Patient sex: M
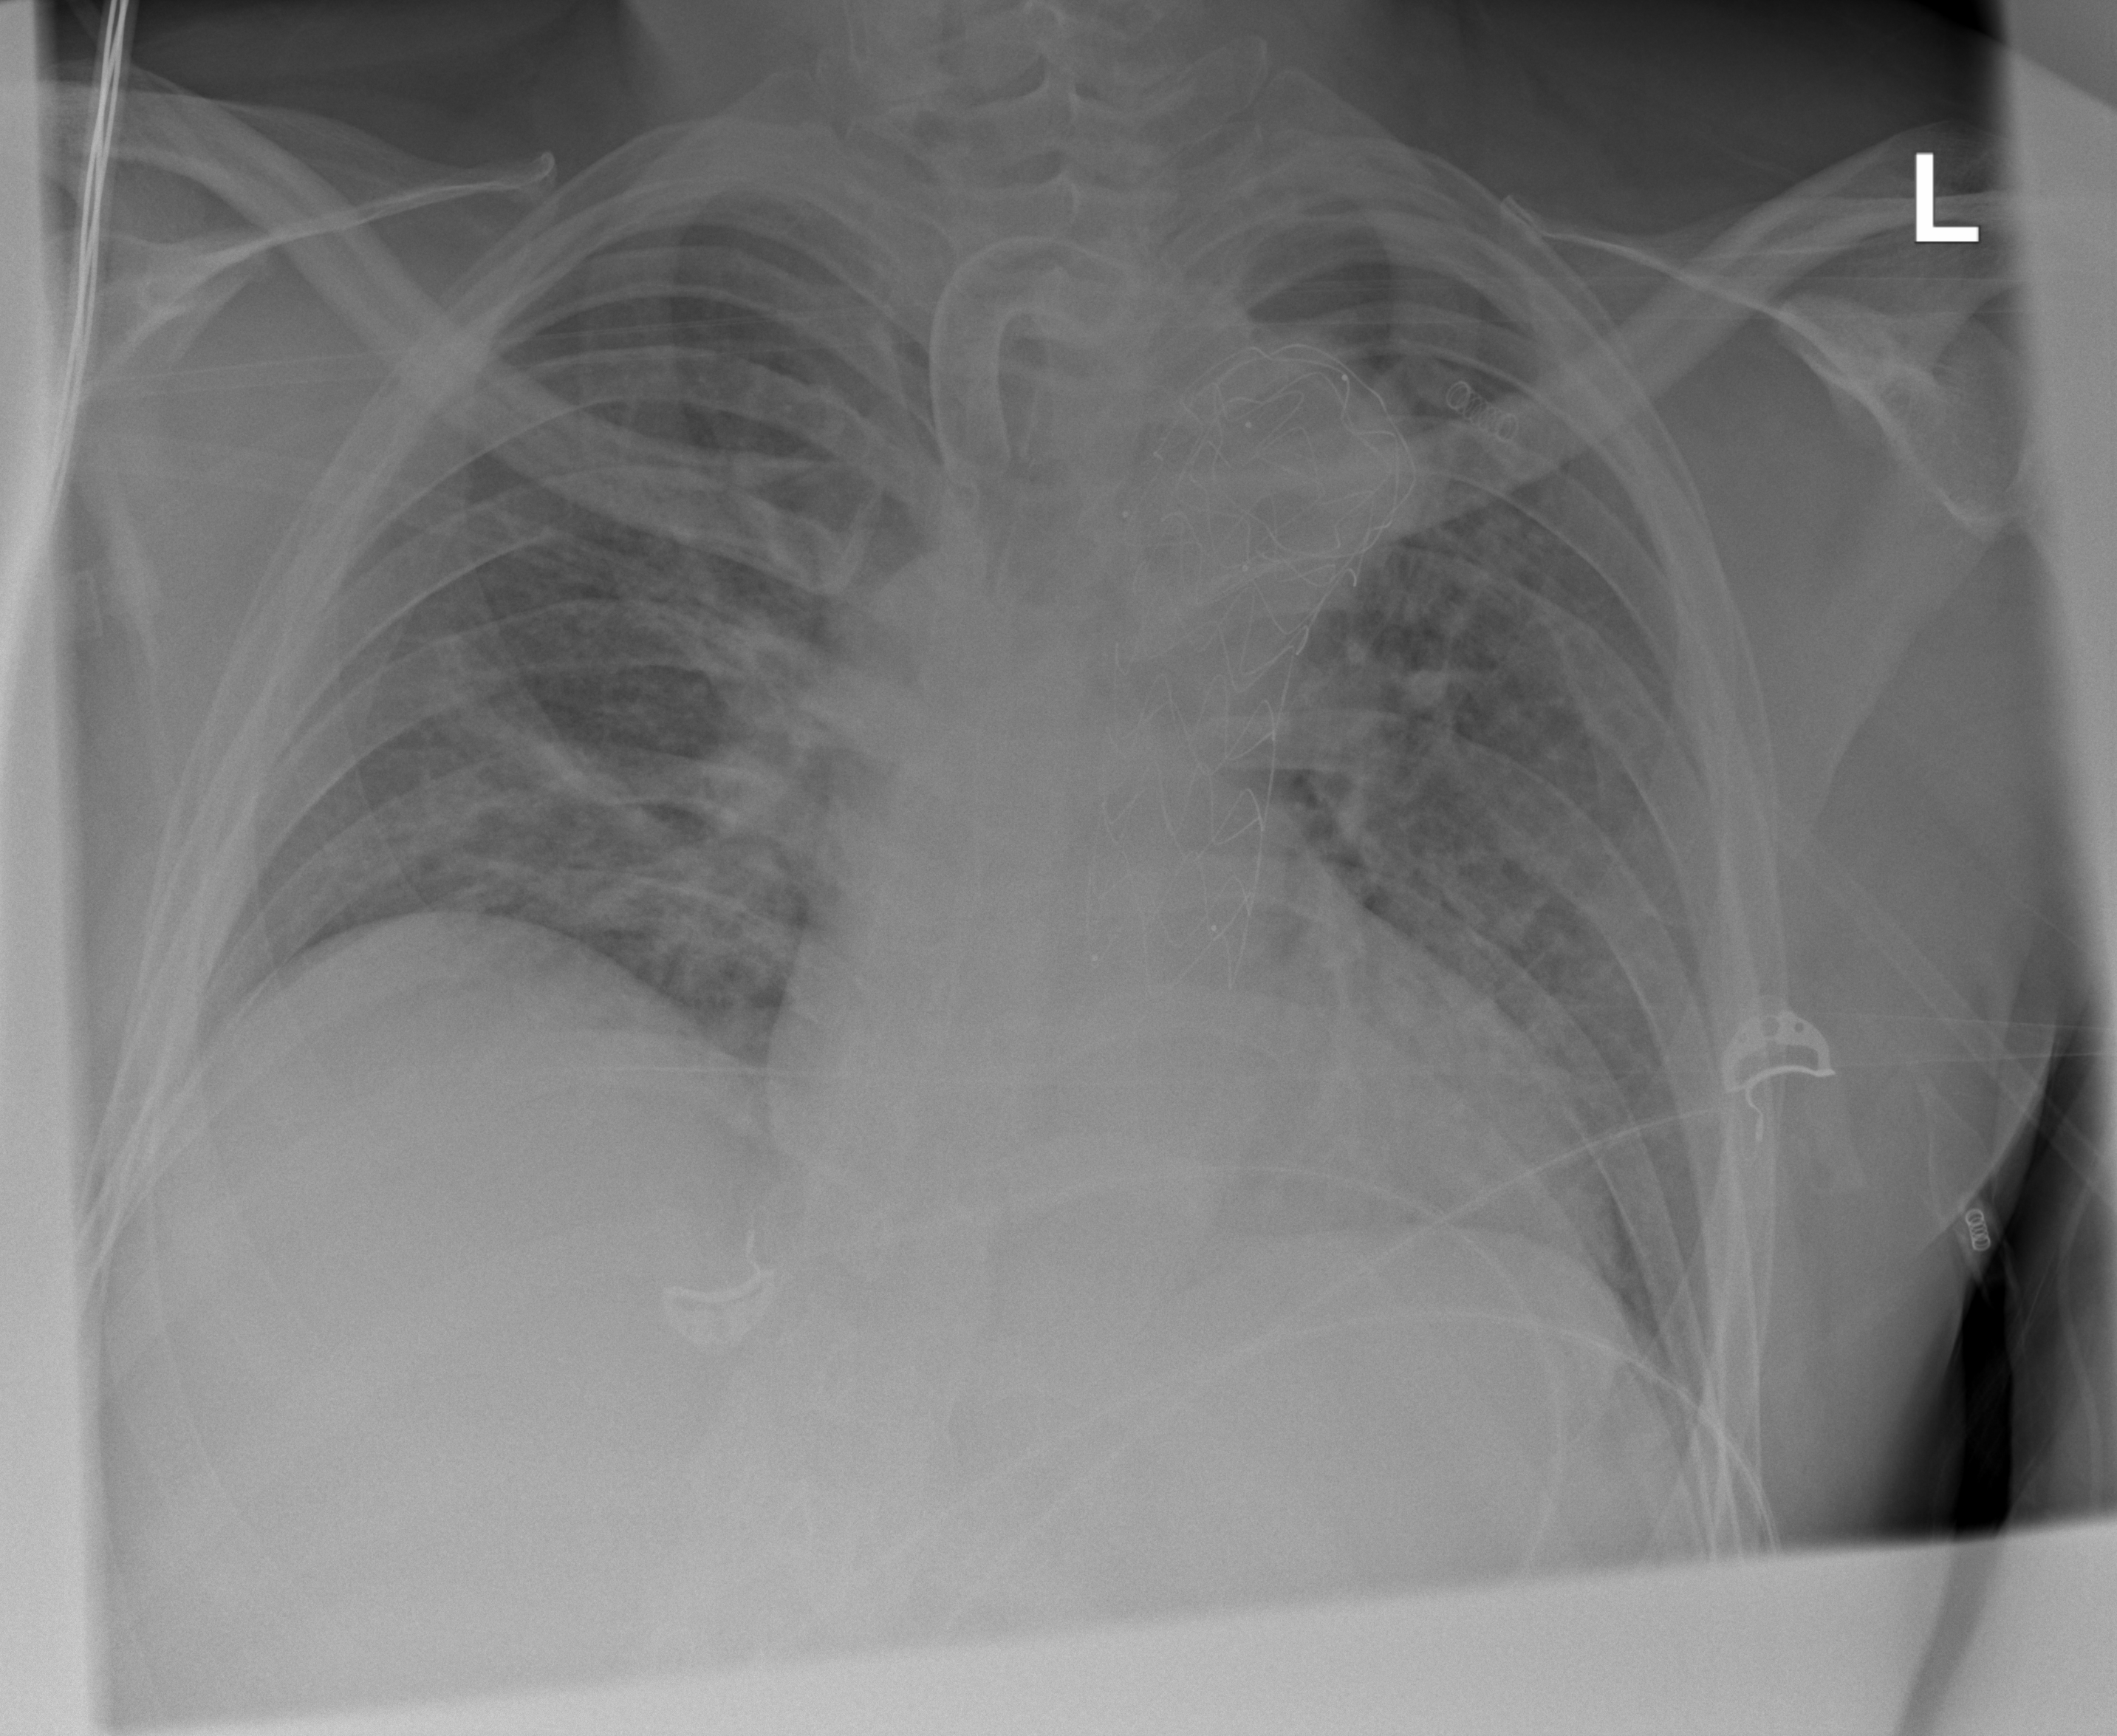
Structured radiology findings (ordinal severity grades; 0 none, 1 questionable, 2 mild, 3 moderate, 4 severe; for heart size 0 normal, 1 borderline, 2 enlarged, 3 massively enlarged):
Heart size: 0
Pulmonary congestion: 1
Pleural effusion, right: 0
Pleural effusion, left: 0
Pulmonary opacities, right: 2
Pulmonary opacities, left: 0
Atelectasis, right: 2
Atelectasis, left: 0